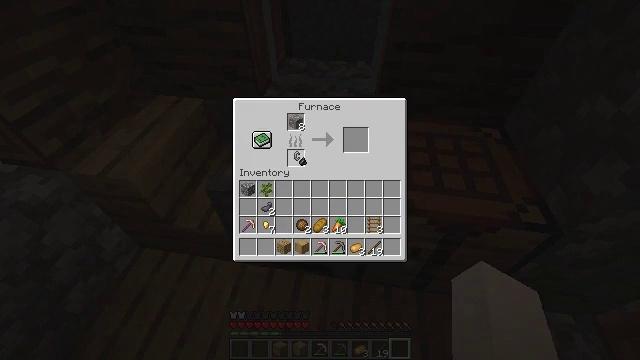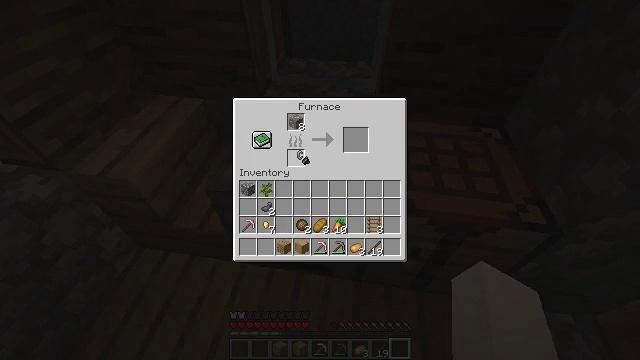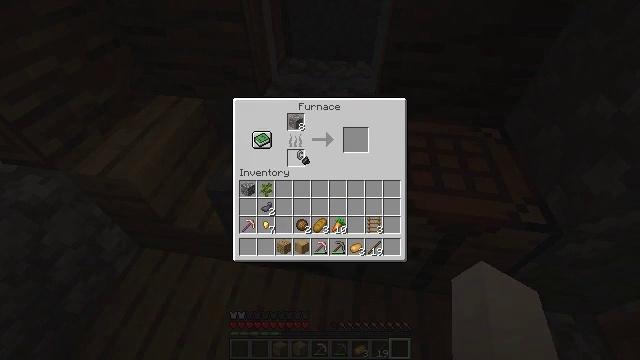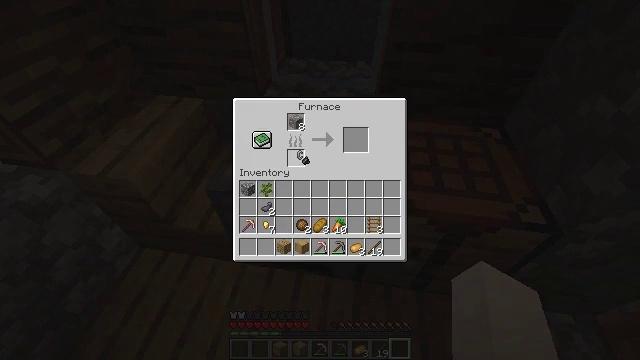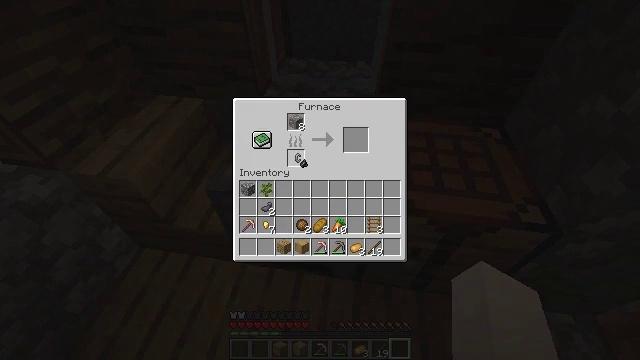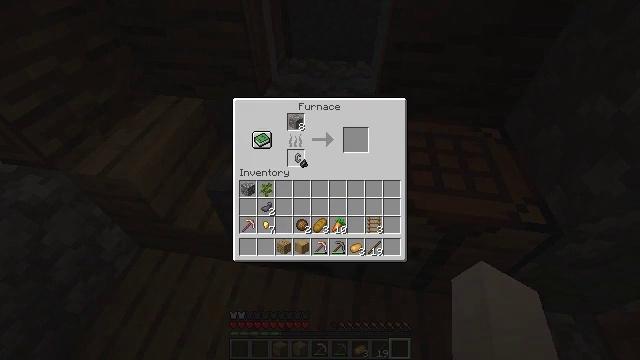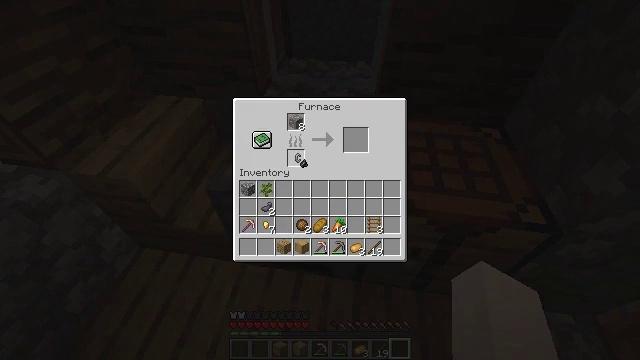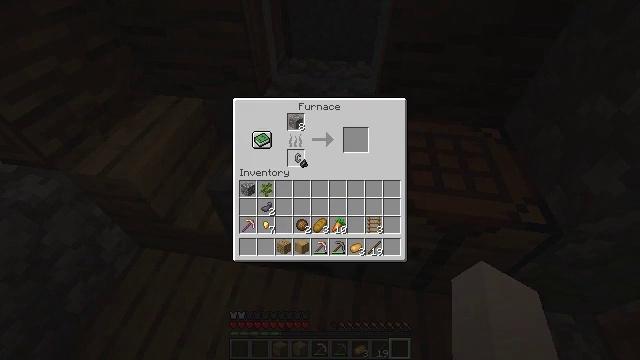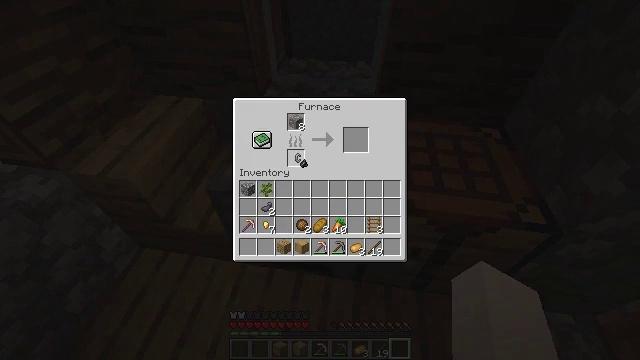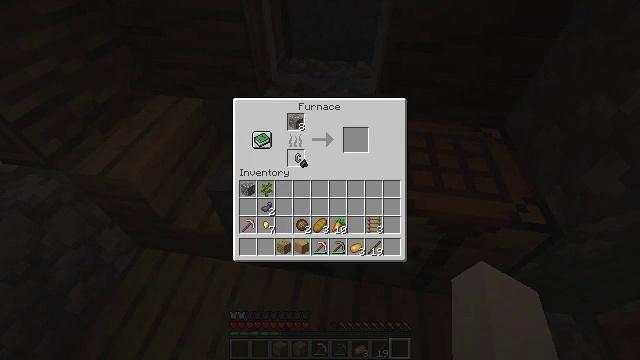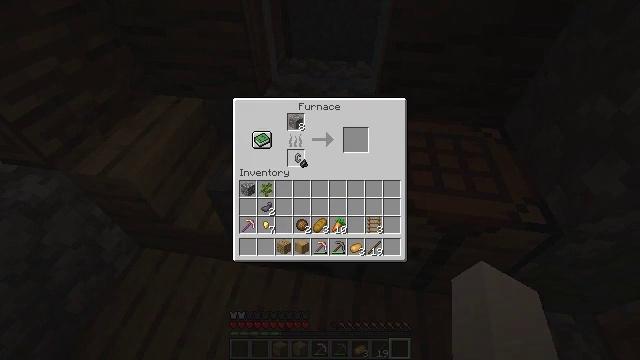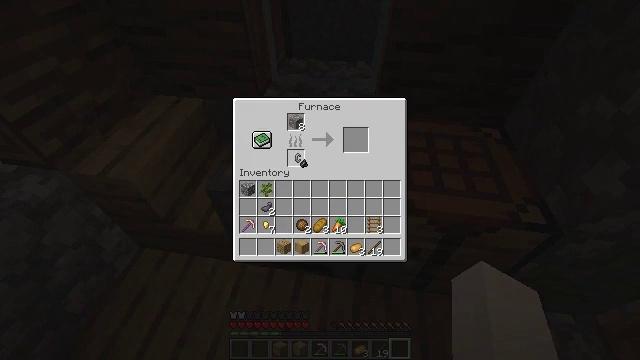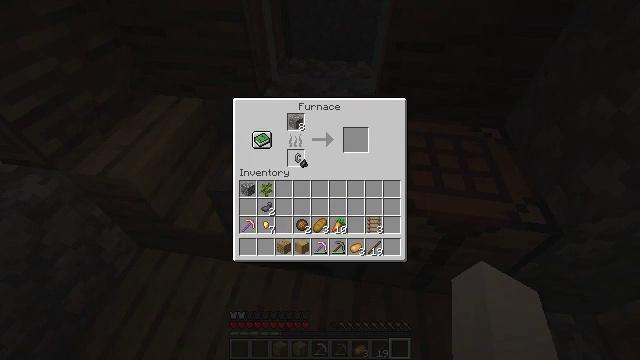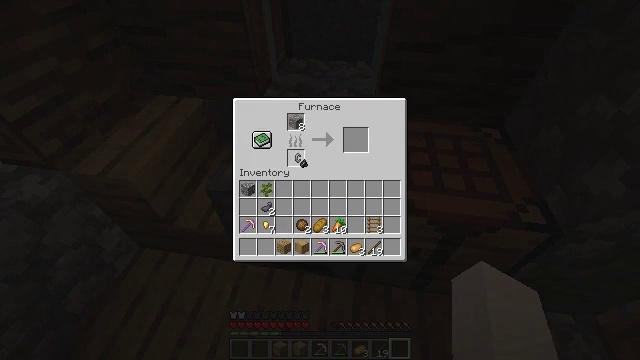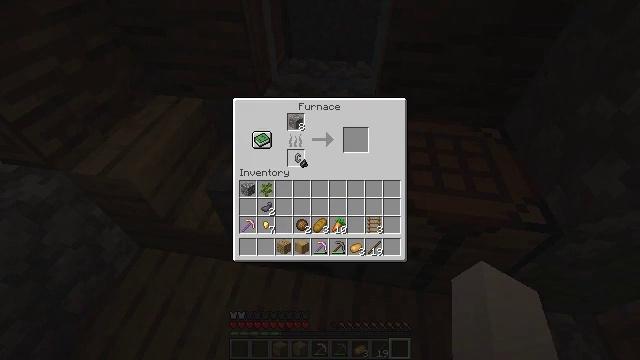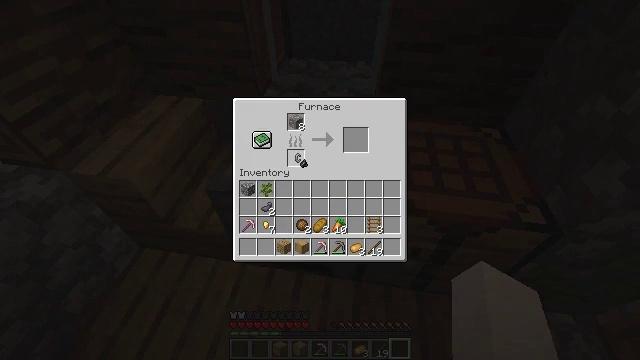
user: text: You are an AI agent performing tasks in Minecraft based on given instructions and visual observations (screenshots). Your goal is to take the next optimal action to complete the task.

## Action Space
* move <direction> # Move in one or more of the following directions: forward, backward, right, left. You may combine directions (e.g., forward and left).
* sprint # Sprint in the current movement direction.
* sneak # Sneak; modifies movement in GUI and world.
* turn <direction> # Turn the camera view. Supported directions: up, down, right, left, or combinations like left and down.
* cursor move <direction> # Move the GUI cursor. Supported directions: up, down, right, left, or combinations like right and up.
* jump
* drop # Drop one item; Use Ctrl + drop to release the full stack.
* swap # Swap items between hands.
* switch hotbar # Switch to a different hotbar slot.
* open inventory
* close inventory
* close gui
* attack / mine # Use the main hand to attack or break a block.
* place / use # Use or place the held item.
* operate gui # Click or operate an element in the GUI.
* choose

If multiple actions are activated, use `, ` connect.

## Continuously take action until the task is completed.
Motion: motion action
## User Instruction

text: Gather the yellow bed by attacking it.
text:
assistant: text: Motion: no_op
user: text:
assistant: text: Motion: no_op
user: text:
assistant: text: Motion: no_op
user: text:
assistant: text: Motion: attack / mine
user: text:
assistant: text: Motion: attack / mine
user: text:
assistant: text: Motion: attack / mine
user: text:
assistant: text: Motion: no_op
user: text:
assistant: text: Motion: no_op
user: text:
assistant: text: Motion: no_op
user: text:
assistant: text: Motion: no_op
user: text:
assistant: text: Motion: no_op
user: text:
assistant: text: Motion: no_op
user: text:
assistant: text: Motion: no_op
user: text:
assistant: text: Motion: no_op
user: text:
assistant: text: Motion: no_op
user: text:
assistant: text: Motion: no_op
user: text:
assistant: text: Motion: no_op
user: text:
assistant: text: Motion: no_op
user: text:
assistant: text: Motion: no_op
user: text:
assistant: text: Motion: no_op
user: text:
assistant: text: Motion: no_op
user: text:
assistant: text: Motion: no_op
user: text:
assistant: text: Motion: attack / mine
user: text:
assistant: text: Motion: attack / mine
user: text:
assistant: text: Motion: attack / mine
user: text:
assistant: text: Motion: no_op
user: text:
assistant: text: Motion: no_op
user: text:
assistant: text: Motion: turn left and down
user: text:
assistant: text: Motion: turn left and down
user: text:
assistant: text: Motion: turn left and down